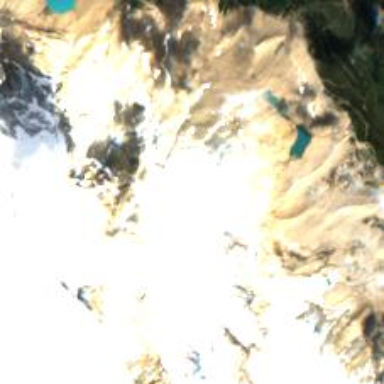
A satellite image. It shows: Majestic glacier in the distance.